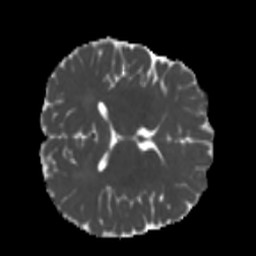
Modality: MD
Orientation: axial
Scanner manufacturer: siemens
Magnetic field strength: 3 T
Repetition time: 4 s
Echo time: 0.0594 s